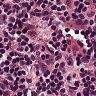
Metastatic tissue present: no